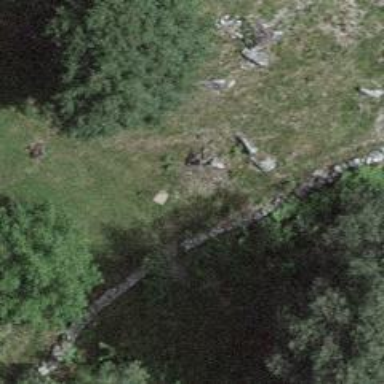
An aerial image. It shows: Path on the ground.